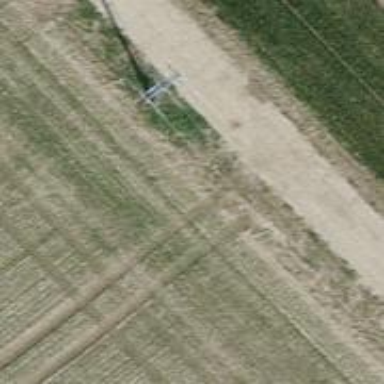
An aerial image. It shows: Power pole.